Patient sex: M
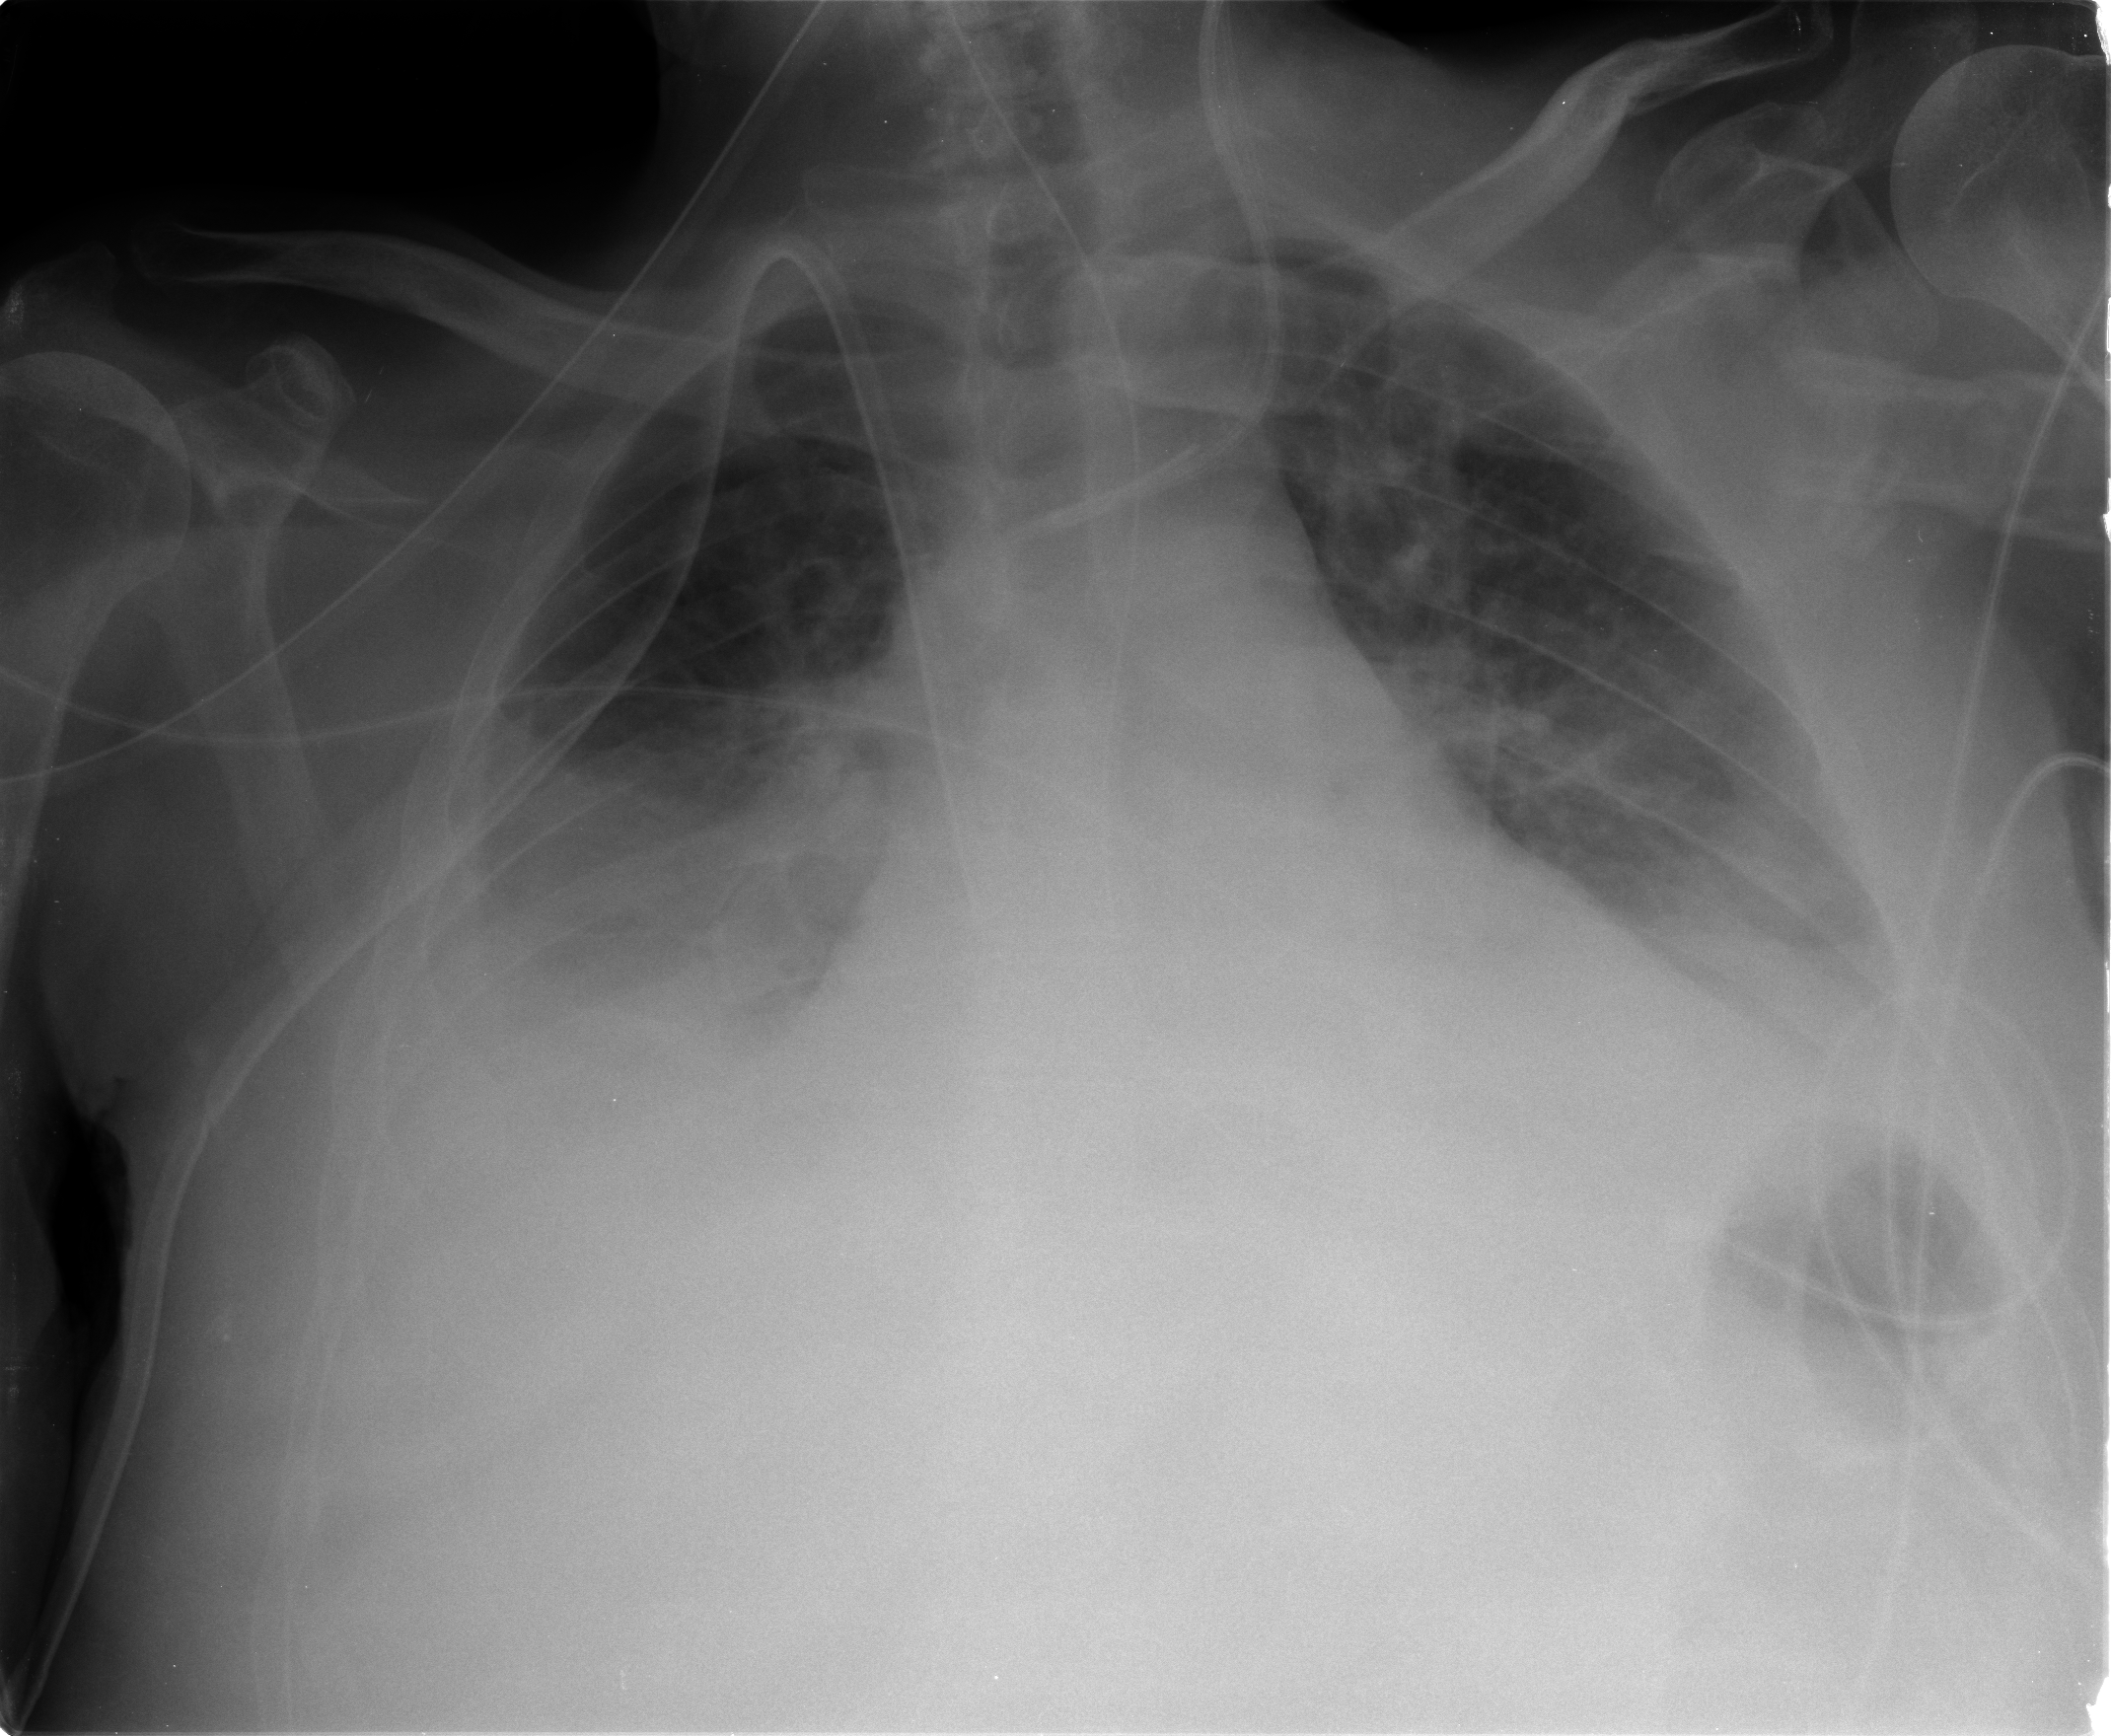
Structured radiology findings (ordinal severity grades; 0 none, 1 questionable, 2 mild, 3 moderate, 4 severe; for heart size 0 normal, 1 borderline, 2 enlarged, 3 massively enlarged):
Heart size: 2
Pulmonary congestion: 1
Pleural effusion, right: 3
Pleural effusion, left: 2
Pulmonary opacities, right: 1
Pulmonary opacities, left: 0
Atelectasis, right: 2
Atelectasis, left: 2